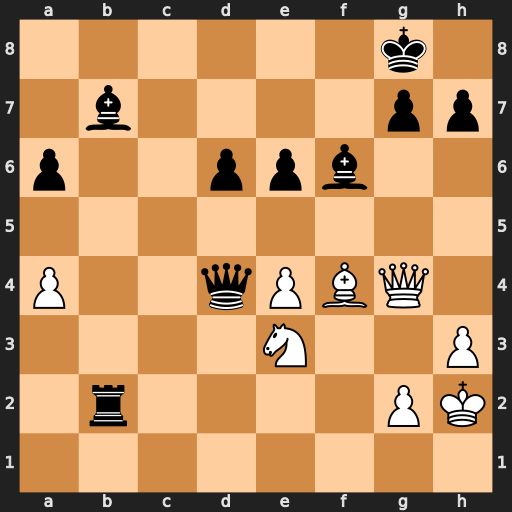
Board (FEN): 6k1/1b4pp/p2ppb2/8/P2qPBQ1/4N2P/1r4PK/8
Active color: w
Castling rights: -
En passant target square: -
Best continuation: Qxe6+ Kf8 Bxd6+ Qxd6+ Qxd6+